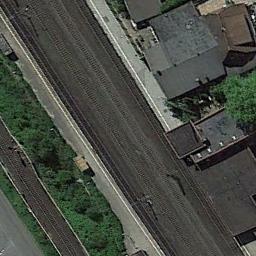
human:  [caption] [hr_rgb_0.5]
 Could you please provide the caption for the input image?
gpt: One side of the railway, there are lush trees  And the other side, there is a bare ground .

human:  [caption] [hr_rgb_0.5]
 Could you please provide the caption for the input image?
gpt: The railway is next to some trees and houses .

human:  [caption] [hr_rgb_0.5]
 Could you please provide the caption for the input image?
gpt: These railways have some houses on one side of the railways .

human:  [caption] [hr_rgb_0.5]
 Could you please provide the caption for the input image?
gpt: Several buildings of different shapes are beside the railway .

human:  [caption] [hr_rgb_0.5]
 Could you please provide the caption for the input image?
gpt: There are some green trees and buildings beside the railway .